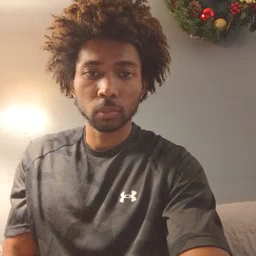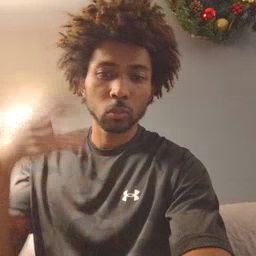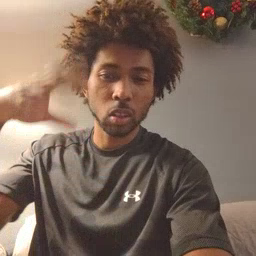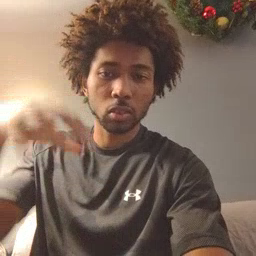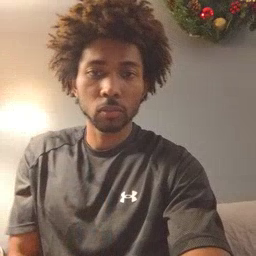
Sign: rain